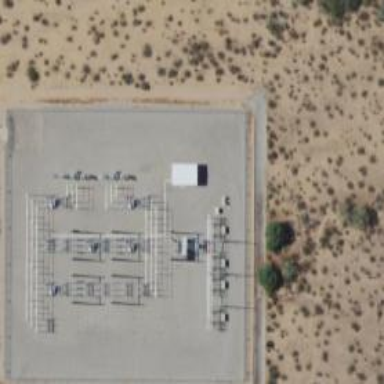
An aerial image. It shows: Switch for power supply.